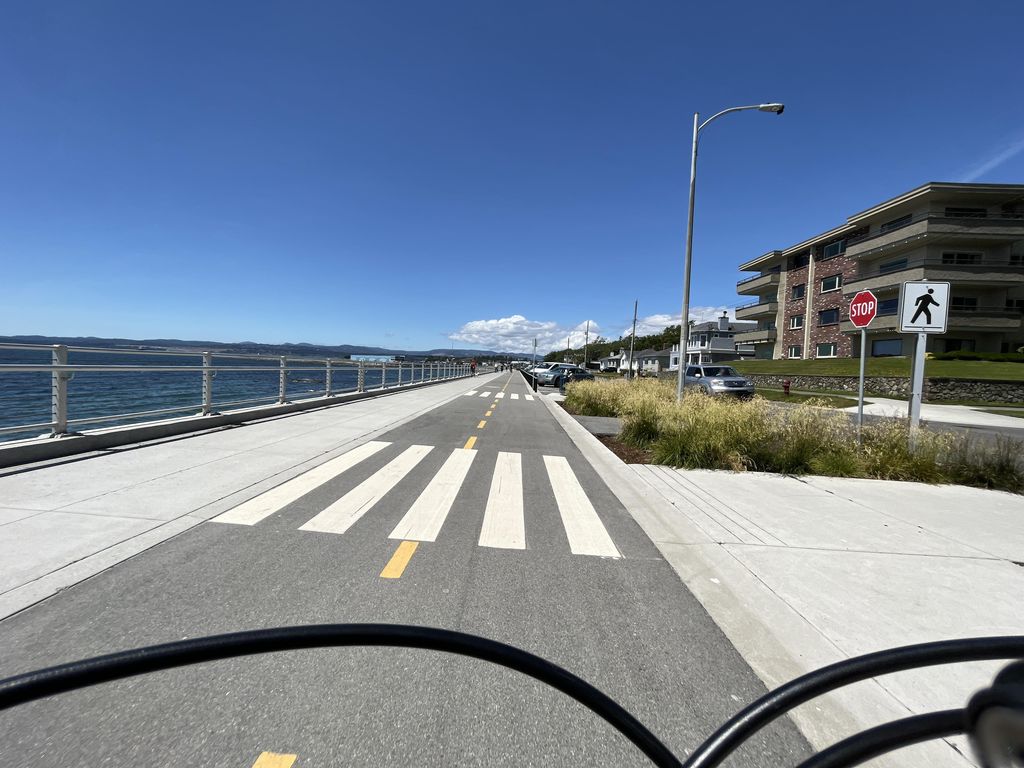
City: victoria